Question: Is it possible to get the two indicators of the old management portal using the Azure Billing or RateCard API like shown below?

thank you!
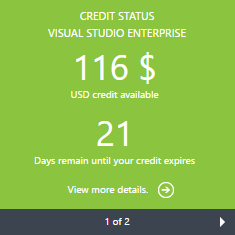
Answer: So there're two things you're looking for:
- - <URL>'OfferTerms'
> "OfferTerms": [
{
"Name": "Monetary Credit",
,
"ExcludedMeterIds": [
"c7c86eef-7094-47d5-83e7-c3c9be5af0bf",
"4b8b8092-a2d7-4785-9b9f-76104f4c7269",
"7e266189-fb95-4615-af5b-126a00e78714",
"20f1b323-<PHONE>-b4f3-d77e2b7aca16"
],
"EffectiveDate": "2014-04-01T00:00:00Z"
} ]
Next you would need to calculate the actual usage using the <URL>. Based on the usage and the rate card, you will need to calculate the usage amount. Difference between the credit and this amount will give you remaining amount.